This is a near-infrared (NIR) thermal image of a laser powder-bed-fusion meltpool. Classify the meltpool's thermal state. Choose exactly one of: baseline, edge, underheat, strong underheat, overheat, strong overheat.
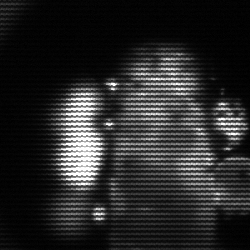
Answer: strong underheat